Question: Please excuse my small knowledge of graph theory vocabulary.
I can only describe the problem with common english words. Maybe someone can point me into the right direction and/or terms to look up.
The problem came up as part of the implementation of a visual programming language. Where a vertex is a function/method and the edges transport data between the functions. Now there is the following problem:
It could be allowed to connect the output of vertex A with the type of to the input of vertex B with type . And then the output of vertex B with type to the input vertex C with type . This would tell the compiler that it has to wrap a function around vertex B to apply the function of B to each item in the collection from A and output the new items as collection to the input of C. So the edge from A to B is a many to one connection and from B to C is one to many.
Now the actual problem is, what kind of algorithm would find a (directed) subgraph that is surrounded/isolated by one to many connections? so that the compiler would wrap a foreach function around this particular subgraph? I've tried to visualize the problem in this picture:

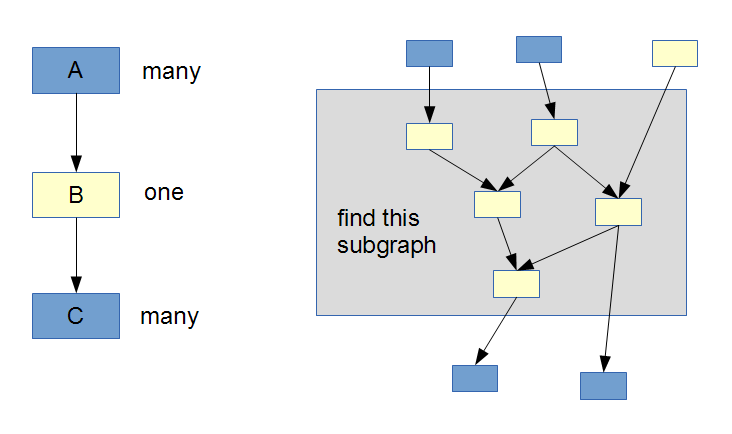
Answer: I would suggest the following algorithm:
Walk through all the nodes. If you find a blue node, do a <URL> in the directed graph to find out the set of white nodes reachable from it. Don't cross blue nodes while doing the DFS. Along with the set of nodes, store the starting blue node and the outgoing blue nodes that you discovered during the DFS.
You end up with multiple sets of white nodes, along with information about the incoming and outgoing blue nodes:

(bear with me, my mouse drawing skills are really bad)
As you can see, you might have overlaps. There are two possibilities to resolve this:
- Merge overlapping sets by using a <URL> afterwards. This results in a worst case runtime.- Avoid creating the overlaps in the first place by modifying the standard DFS algorithm. It should detect when you reach a node that you have already seen in one of the previously explored sets. It should then not explore the subgraph further, but record that the currently explored set and the overlapping one are to be merged later. Afterwards you can find the connected components in the merging graph. This will give you a
runtime, which is a lot better.
You end up with a collection of disjoint sets of white nodes together with respective incoming and outgoing blue nodes: